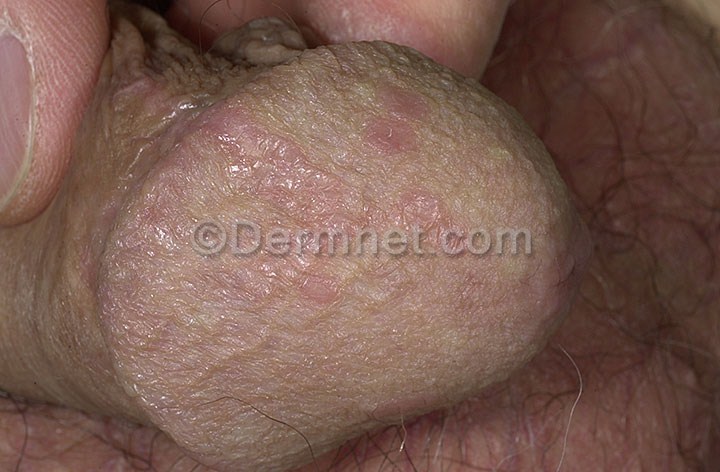
Disease: Psoriasis pictures Lichen Planus and related diseases